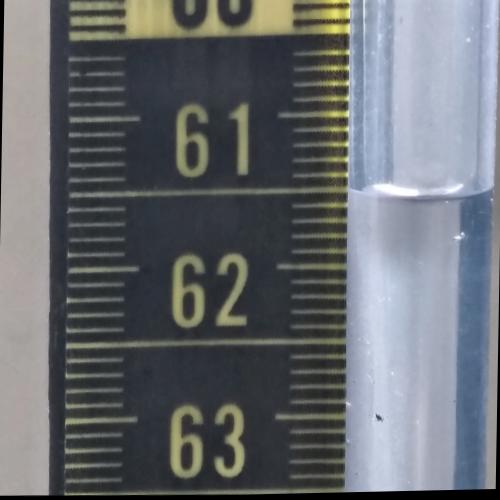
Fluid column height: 61.5 cm